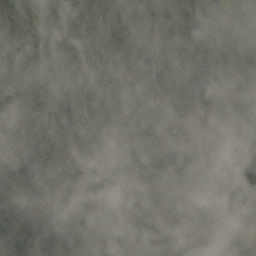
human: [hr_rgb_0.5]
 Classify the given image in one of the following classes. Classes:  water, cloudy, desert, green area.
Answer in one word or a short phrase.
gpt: cloudy